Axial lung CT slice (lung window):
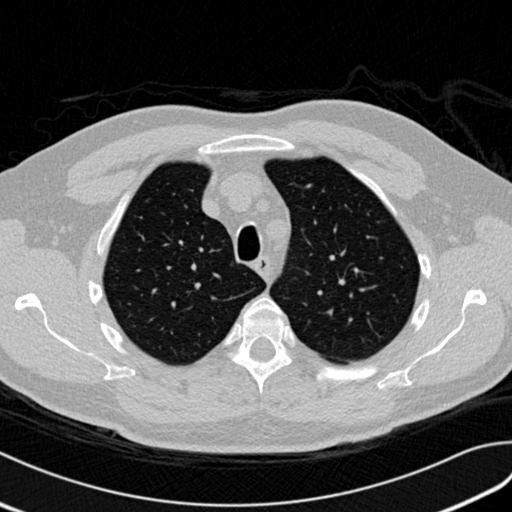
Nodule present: no